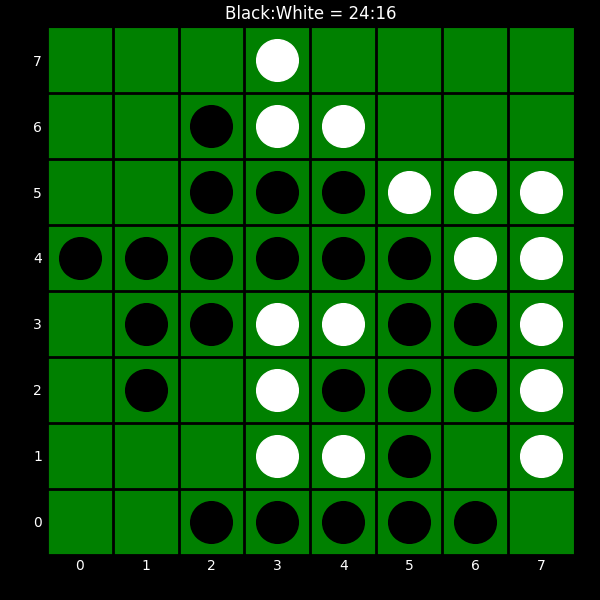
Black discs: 24
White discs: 16